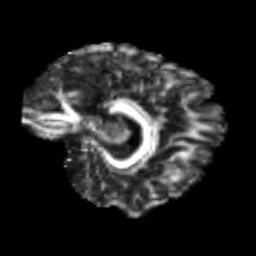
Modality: FA
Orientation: sagittal
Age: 22
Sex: male
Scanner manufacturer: siemens
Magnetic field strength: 3 T
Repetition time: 3.5 s
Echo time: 0.113 s